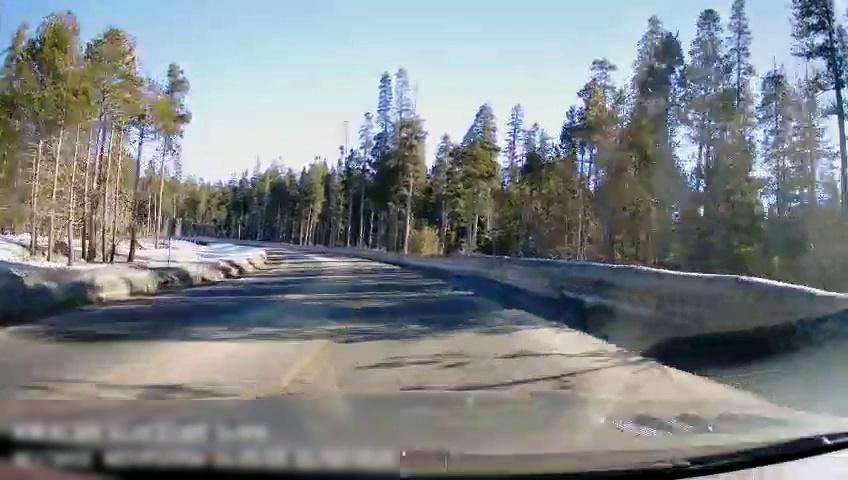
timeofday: Day
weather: Snowy
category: Drivable Space